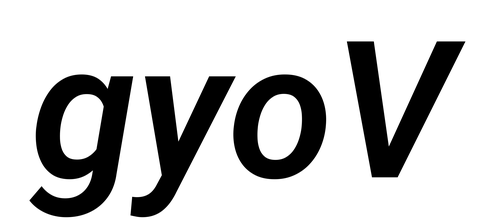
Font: Roboto-Italic_SemiBold_Italic